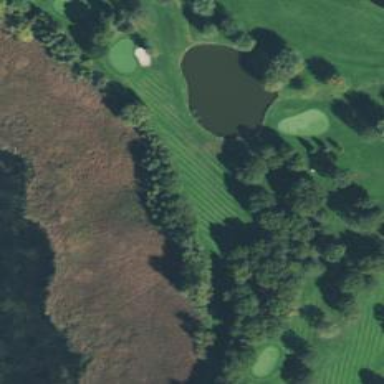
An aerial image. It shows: Rough grassy area used for golf.